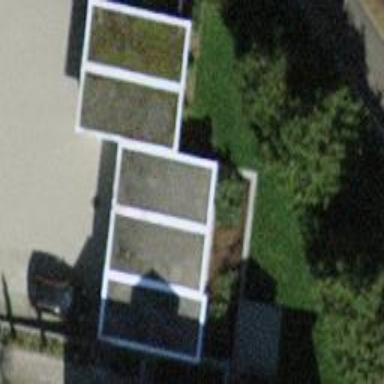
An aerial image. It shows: Flat roofed garages.